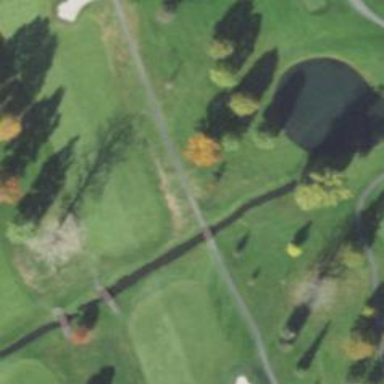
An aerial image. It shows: Path bridge used as golf cartpath.